Chest X-ray. View position: PA
Patient age: 29
Patient sex: M
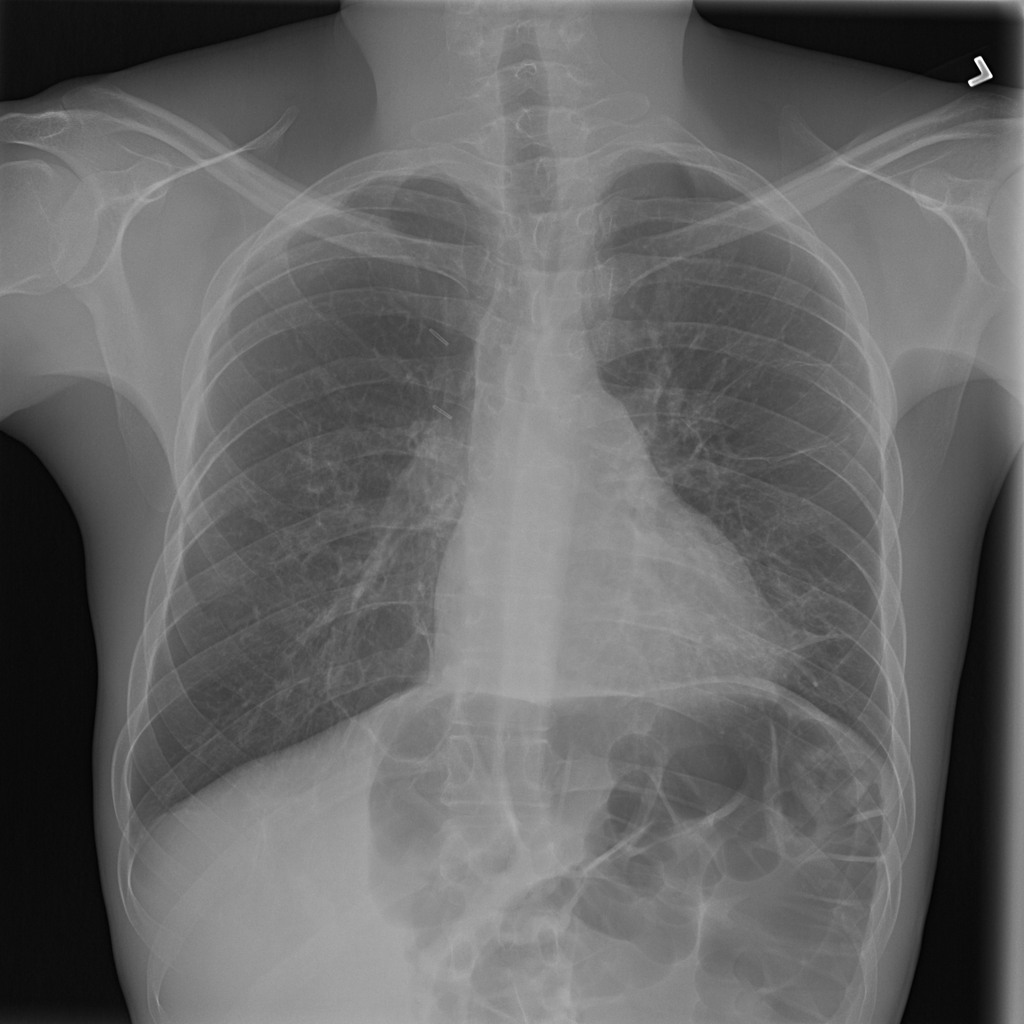
Finding: Pneumothorax